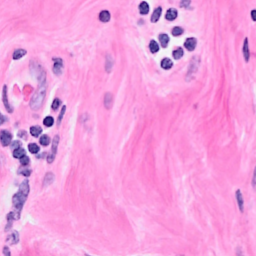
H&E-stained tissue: Breast